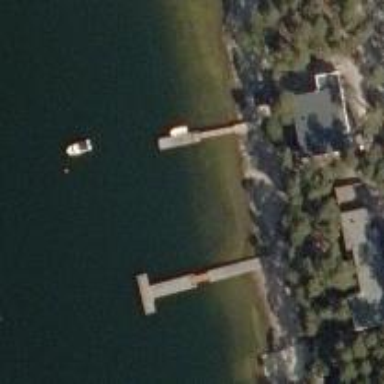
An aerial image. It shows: Man-made pier.